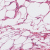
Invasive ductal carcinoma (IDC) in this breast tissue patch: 0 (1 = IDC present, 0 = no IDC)